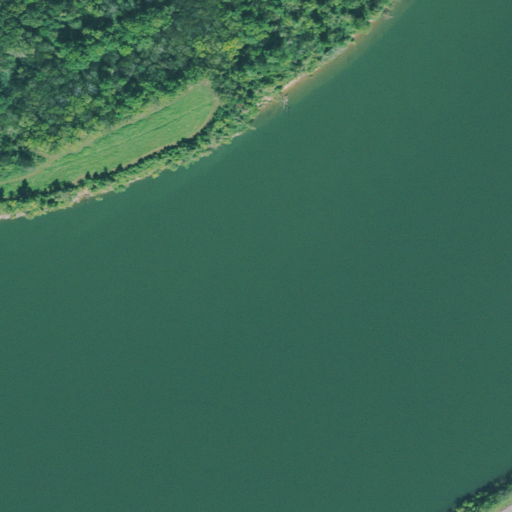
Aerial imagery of bar in Tennessee named Ross Second Island Shoals containing open water, deciduous forest, mixed forest, pasture, herbaceous wetlands, low intensity development, medium intensity development, and open development